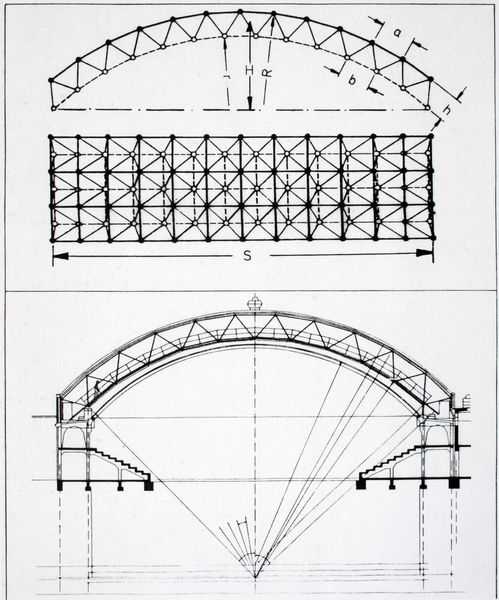
Titel: Tonnenförmige Überdachung einer Sportstätte, entwickelt aus einem ebenen Raumfachwerk
Künstler: Max Mengeringhausen
Schlagwörter: schwarz, skizze, weiss, zeichnung, dach, gebäude, architektur, bogen, tribüne, linien, kuppel, treppen, symmetrie, ziffern, bögen, segment, gerüst, archtektur, beschriftung, quadrate, konstruktion, plan, pfeile, bauen, winkel, abstand